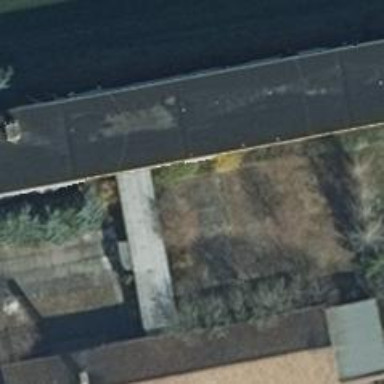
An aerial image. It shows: School building.